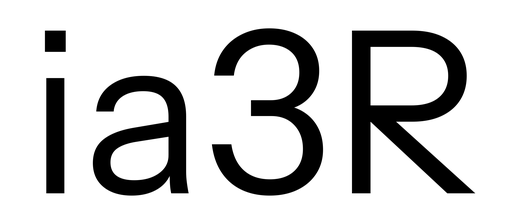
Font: InstrumentSans_Regular